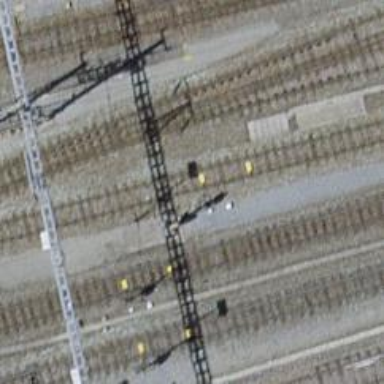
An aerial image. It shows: Railway signal.